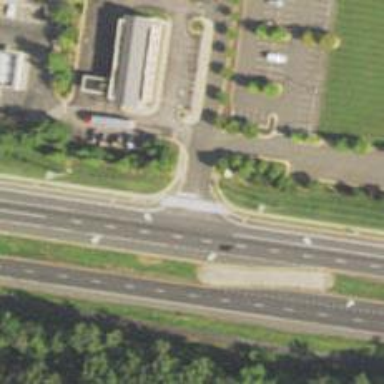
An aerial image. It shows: Stop road.